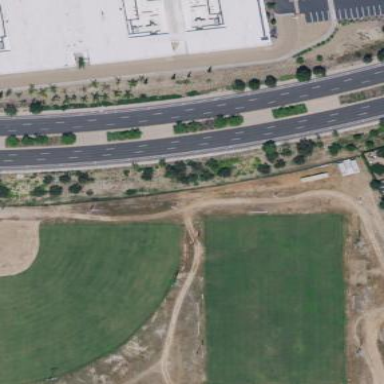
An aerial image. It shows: Soccer pitch designated for leisure and sports activities.